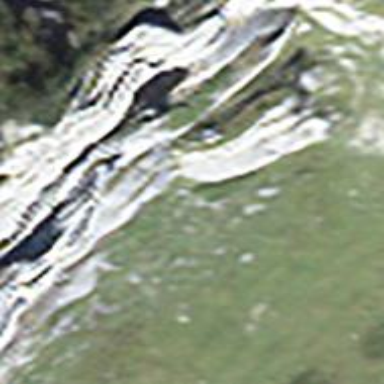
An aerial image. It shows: Natural cliff.